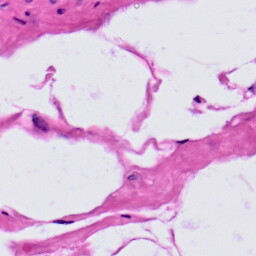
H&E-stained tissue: Prostate